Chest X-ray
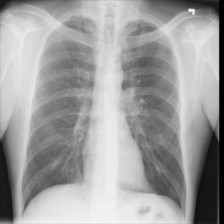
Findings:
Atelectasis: negative
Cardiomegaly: negative
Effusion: negative
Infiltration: negative
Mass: negative
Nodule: negative
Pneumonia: negative
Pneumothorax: negative
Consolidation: negative
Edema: negative
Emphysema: negative
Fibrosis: positive
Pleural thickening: negative
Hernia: negative